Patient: sex M, age 40
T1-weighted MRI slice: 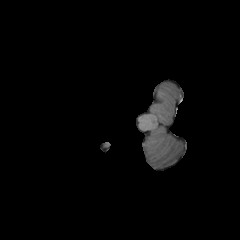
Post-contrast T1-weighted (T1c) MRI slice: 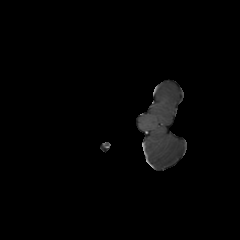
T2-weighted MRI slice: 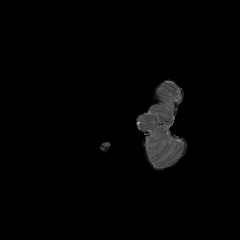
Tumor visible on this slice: no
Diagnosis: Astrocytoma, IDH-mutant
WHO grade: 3